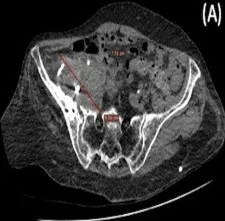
A non-enhanced axial CT showing a hyperdense mass-like lesion surrounding the protruded cup.
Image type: radiology (ct)